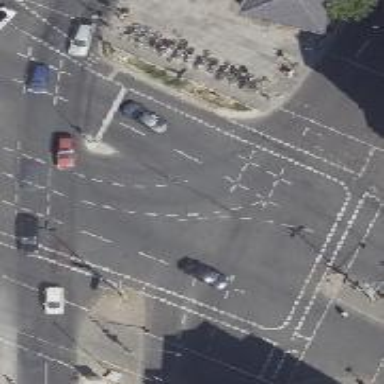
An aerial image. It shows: Footway tunnel.